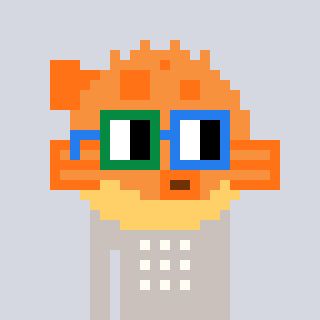
a pixel art character with square green and blue glasses, a pufferfish-shaped head and a foggrey-colored body on a cool background